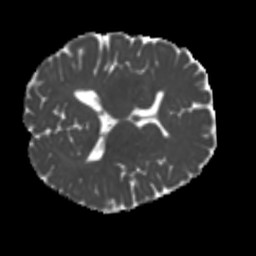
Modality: MD
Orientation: axial
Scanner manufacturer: siemens
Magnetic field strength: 3 T
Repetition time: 4 s
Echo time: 0.0594 s